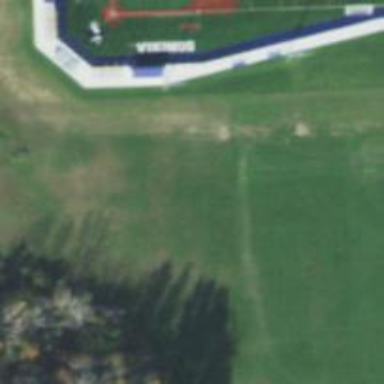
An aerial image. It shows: Soccer pitch for leisureland activities.